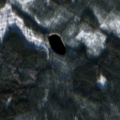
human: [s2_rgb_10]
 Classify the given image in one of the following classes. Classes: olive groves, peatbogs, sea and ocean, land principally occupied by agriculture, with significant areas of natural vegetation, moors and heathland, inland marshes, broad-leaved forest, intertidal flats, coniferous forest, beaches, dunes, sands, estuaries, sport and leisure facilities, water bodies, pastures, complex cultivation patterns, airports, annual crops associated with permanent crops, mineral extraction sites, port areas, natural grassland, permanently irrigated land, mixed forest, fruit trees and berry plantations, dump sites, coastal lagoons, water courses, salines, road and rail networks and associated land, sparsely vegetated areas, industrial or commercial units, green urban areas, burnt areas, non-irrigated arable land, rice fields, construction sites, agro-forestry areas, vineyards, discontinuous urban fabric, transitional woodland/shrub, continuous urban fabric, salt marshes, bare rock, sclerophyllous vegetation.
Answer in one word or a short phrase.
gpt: coniferous forest, mixed forest, transitional woodland/shrub